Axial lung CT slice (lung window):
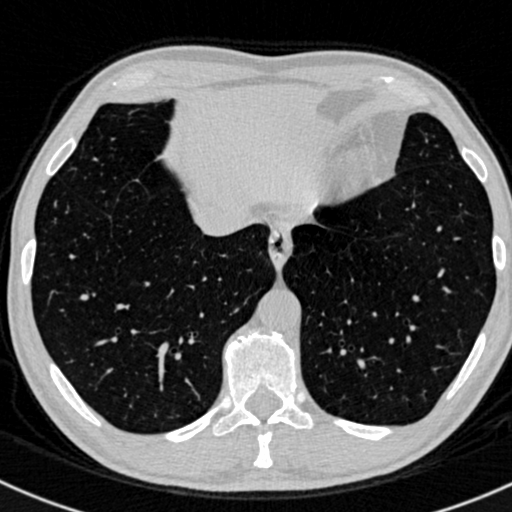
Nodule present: no